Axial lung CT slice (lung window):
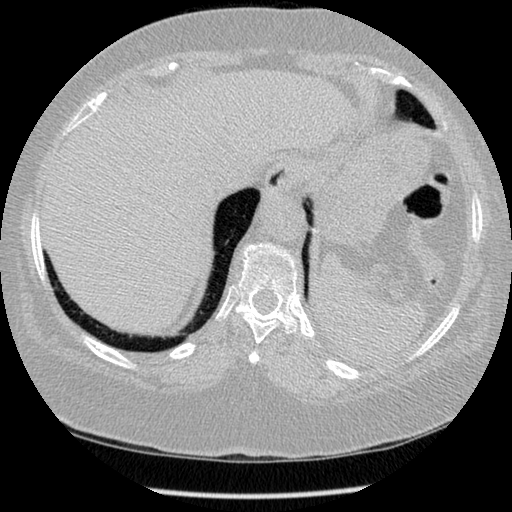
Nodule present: no